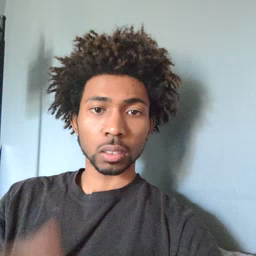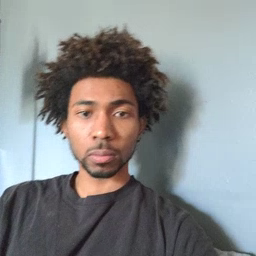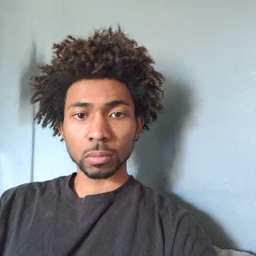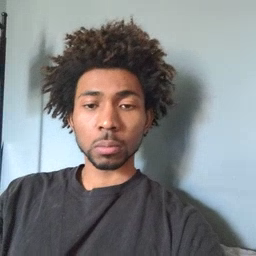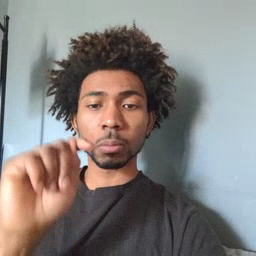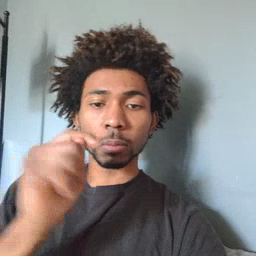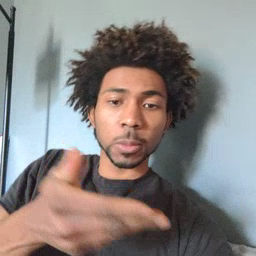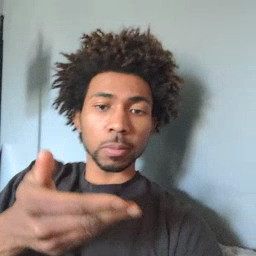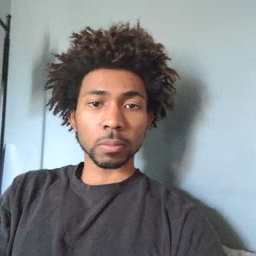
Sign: potty